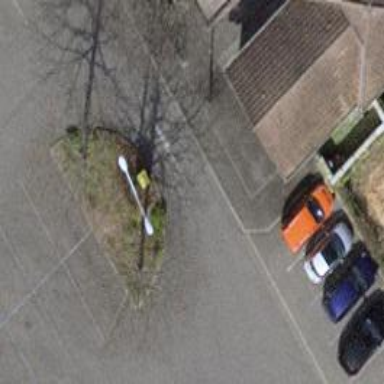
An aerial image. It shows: Post box.